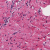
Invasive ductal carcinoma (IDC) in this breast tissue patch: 0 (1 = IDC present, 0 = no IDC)